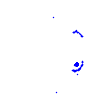
Particle: electron